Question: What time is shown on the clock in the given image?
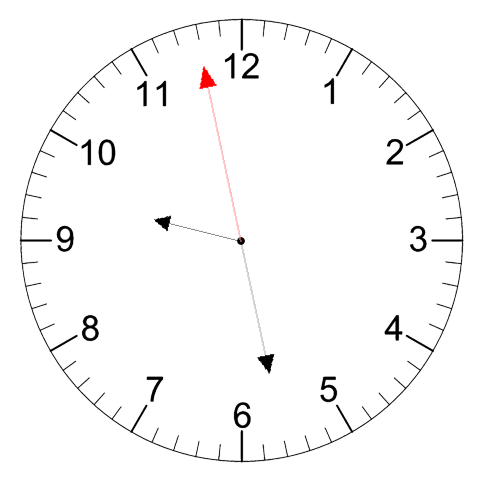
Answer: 09:27:58